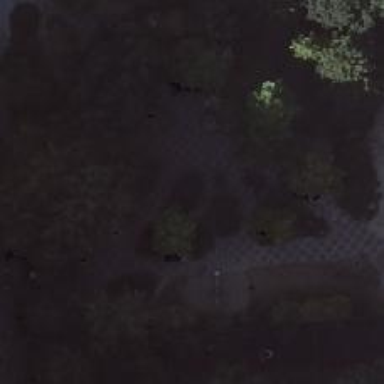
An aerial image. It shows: Fountain.